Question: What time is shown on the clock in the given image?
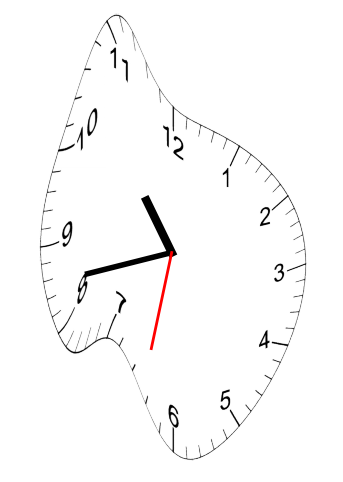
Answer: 10:42:32